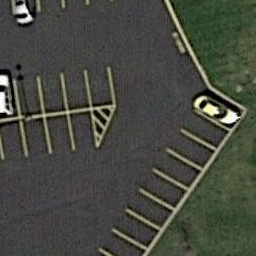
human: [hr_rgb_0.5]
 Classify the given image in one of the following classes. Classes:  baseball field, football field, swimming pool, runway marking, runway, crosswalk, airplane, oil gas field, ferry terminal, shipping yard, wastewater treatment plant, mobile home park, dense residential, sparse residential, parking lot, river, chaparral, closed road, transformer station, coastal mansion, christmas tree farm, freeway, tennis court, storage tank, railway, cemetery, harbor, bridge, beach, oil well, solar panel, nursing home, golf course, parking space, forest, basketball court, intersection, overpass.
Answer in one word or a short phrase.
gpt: parking space